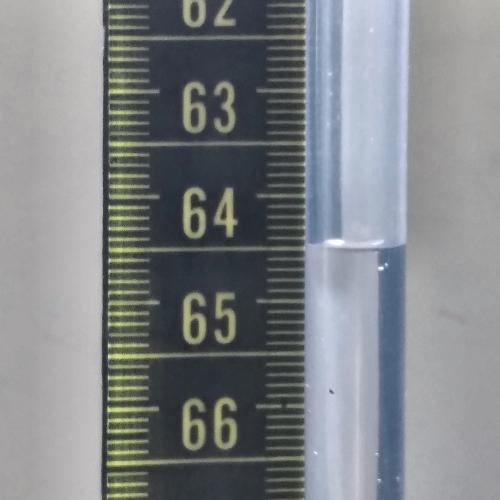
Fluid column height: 64.5 cm